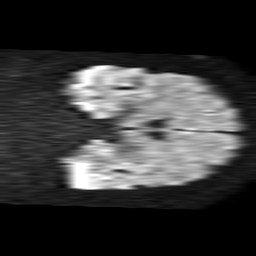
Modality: TRACE
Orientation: coronal
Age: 51
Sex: male
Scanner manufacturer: philips
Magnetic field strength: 1.5 T
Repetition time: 4.6 s
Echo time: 0.08631 s